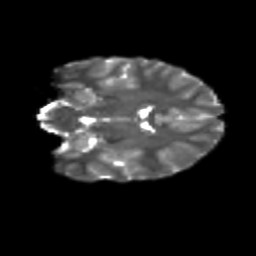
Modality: T2w
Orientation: coronal
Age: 11
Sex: female
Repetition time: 9.5 s
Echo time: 0.089 s